Interaction volume radius: 5 \u00c5
Interaction volume height: 35 \u00c5
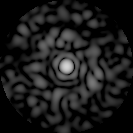
Disorder parameter: 0.8338